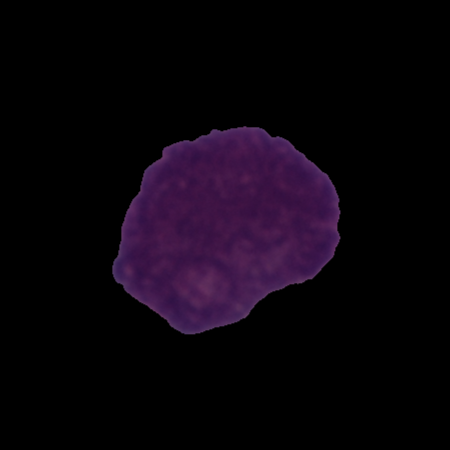
Label: cancer